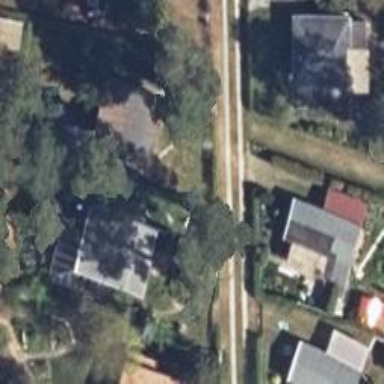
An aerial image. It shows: Residential road with concrete lanes.